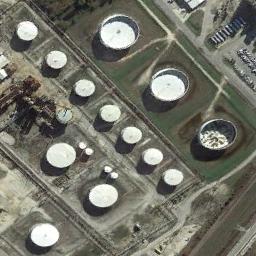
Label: storage_tank